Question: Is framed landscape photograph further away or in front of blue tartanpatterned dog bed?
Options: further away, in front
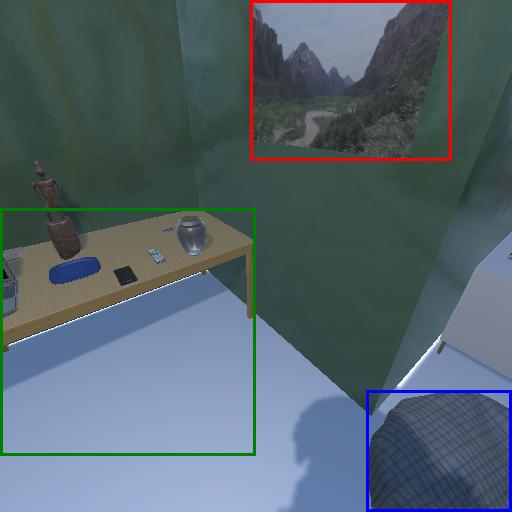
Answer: further away